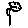
Label: flower